Interaction volume radius: 10 \u00c5
Interaction volume height: 20 \u00c5
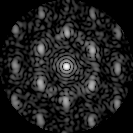
Disorder parameter: 0.5328